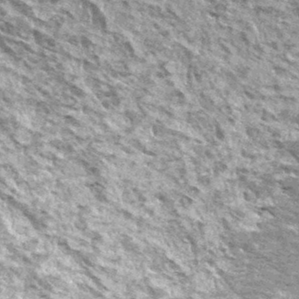
Label: frost